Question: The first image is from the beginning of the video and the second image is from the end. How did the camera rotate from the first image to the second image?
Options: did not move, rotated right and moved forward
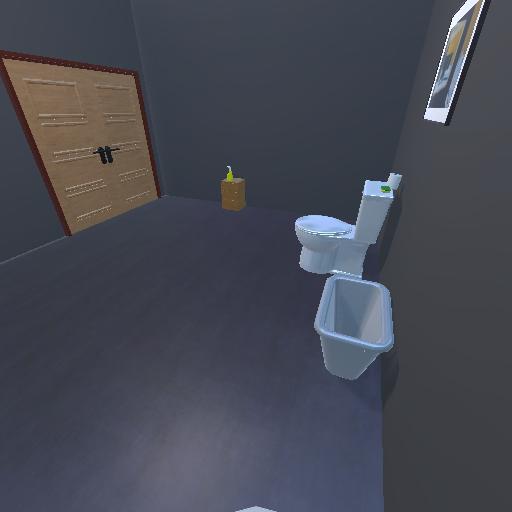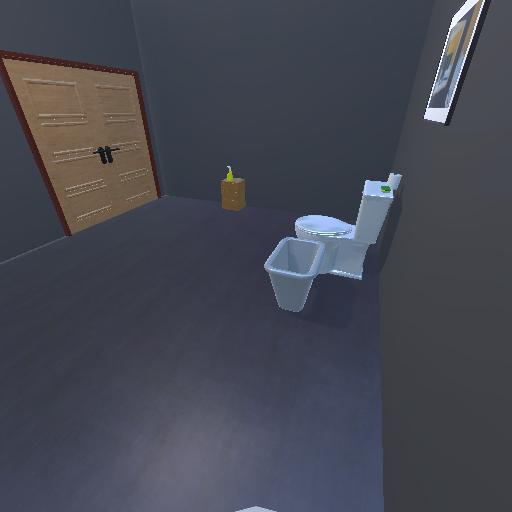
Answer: did not move